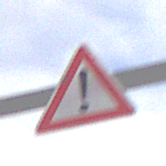
Verkehrszeichen: Gefahrenstelle
Umgebung: Outdoor, Nature
Tageszeit: SunriseSunset
Wetter: PartlyCloudy
Licht: Natural
Jahreszeit: NotSpecified
Kontrast: HighContrast